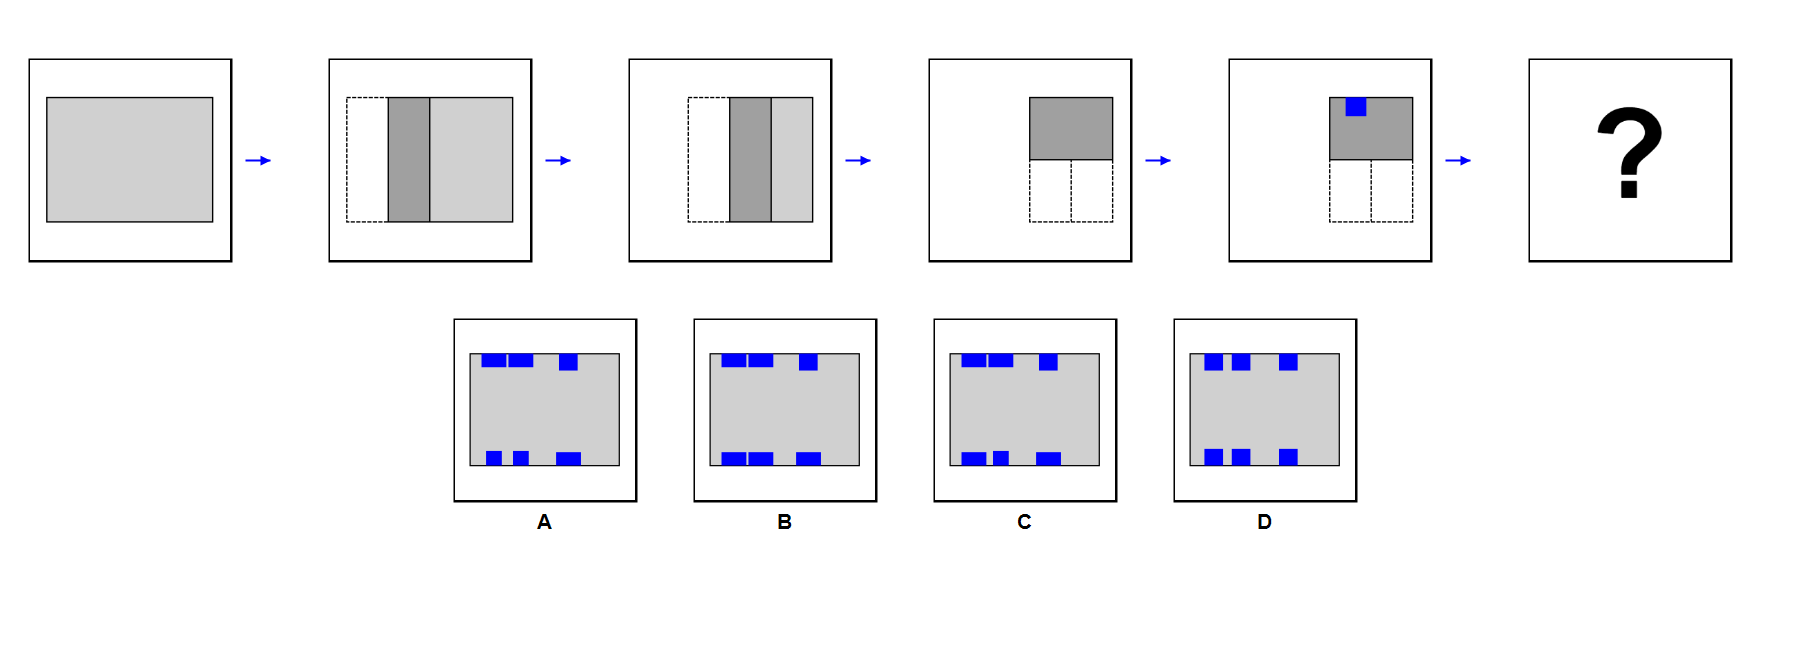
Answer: D